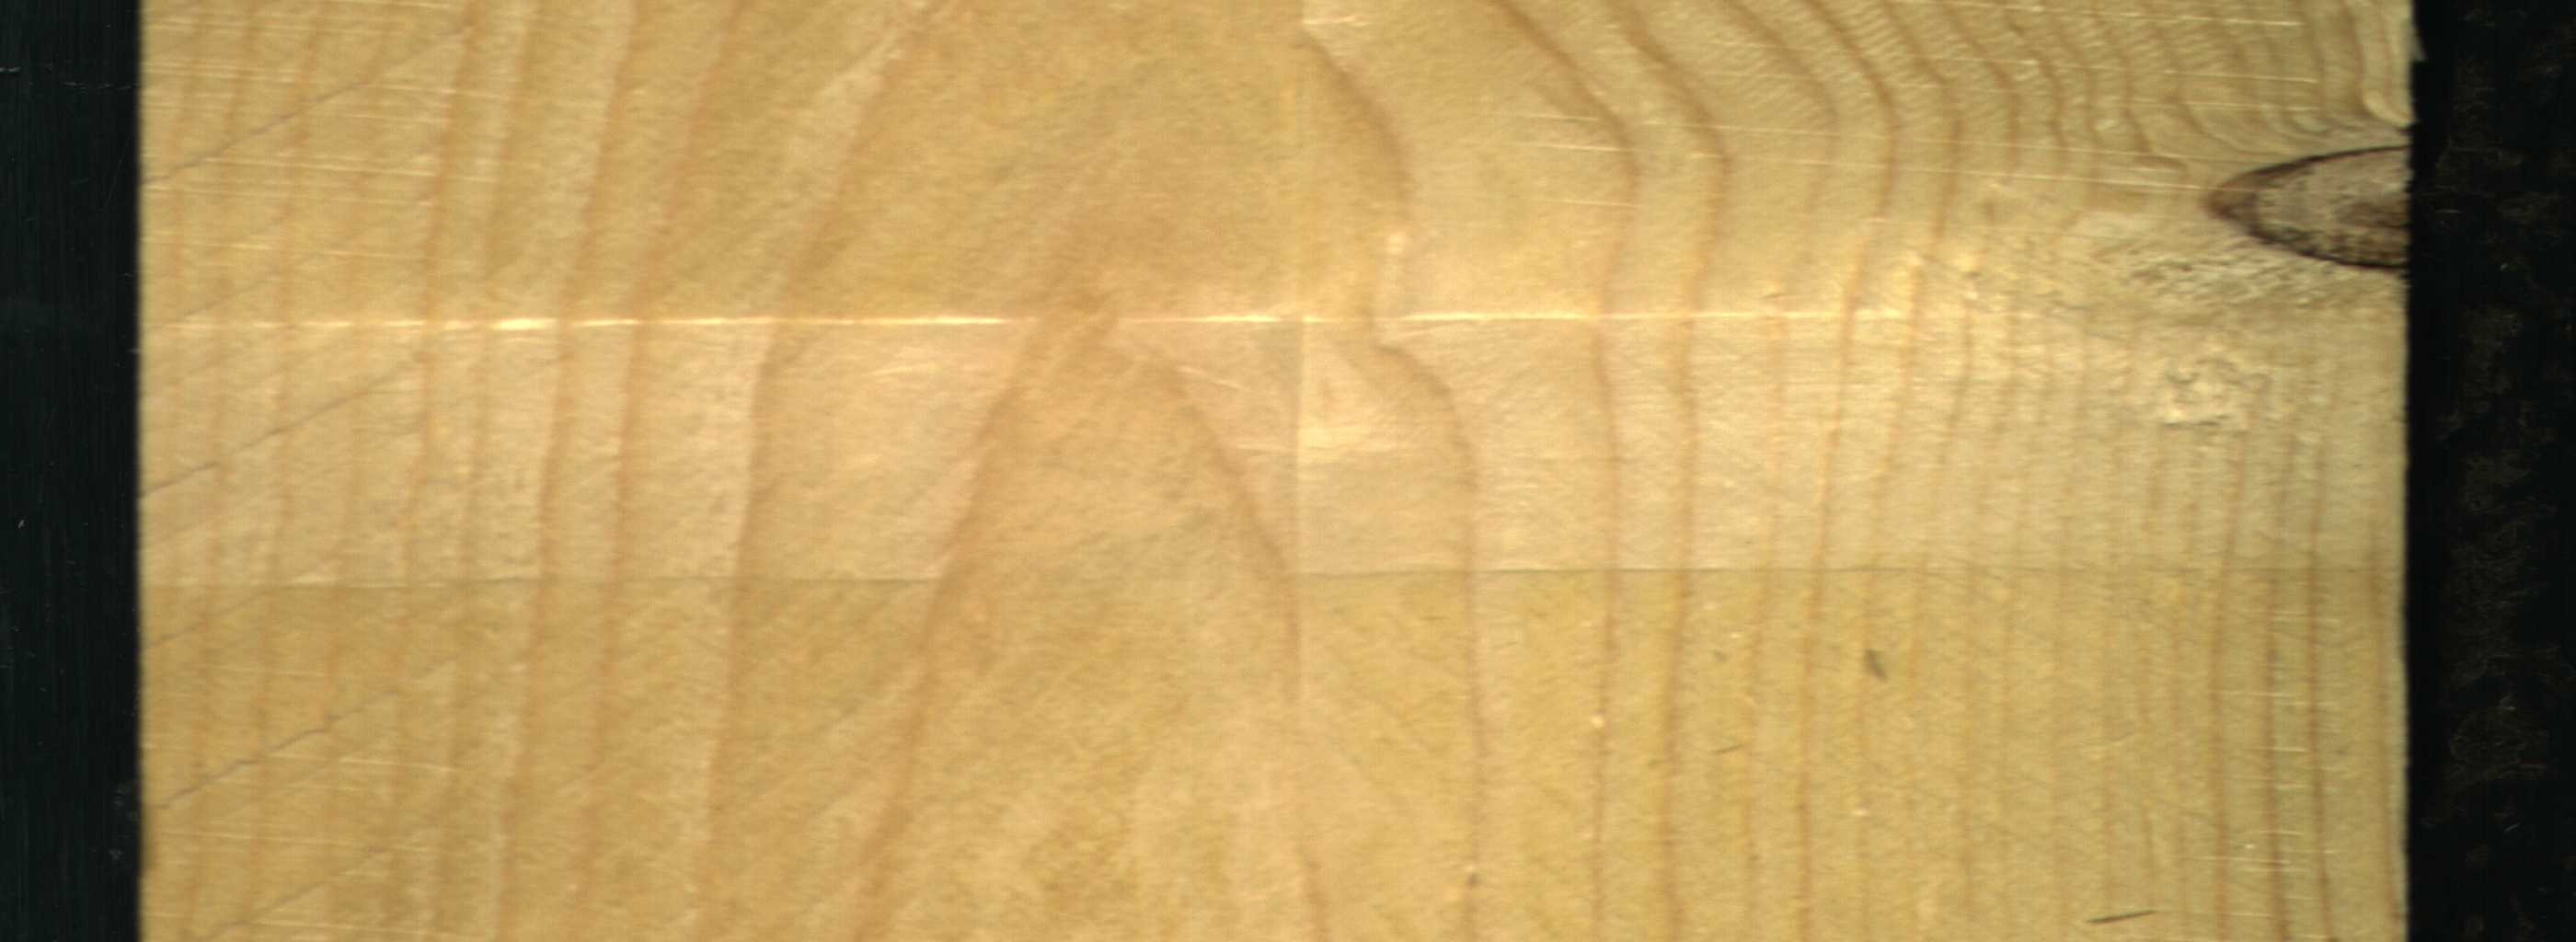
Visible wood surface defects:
Dead_Knot